Question: I started a new console application to see if the features in question would work, and they did flawlessly. I guess the issue is now ?
I just downloaded Visual Studio 2012 and after some digging I am still having some issues. Visual Studio is not giving me the errors (red swiggly lines under the code) where they should be. I made a bogus using statement to illustrate:

The last using statement obviously isn't valid, so why isn't it telling me so?
Another example:
'''
public String method()
{
someVar = "hi";
}
'''
Even though I have no someVar variable set anywhere within scope, there is no error. I am using classes obtained via T.F.S., though I doubt that matters but just in case it does I thought I would mention it.
It should also be noted that I do have intellisense capabilities enabled yet those are not functioning either.
How can I fix this madness :-)?
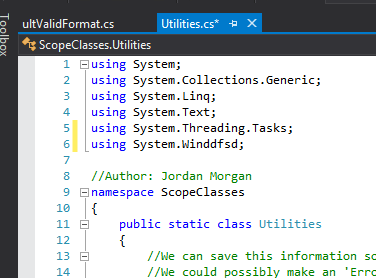
Answer: I guess you have not opened any project. You just opened a C# source file. Visual Studio can't provide intellisense and error detection outside of a project, except some obvious errors (like missing a semicolon).